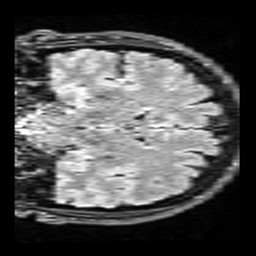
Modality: FLAIR
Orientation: coronal
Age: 25
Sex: male
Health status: healthy
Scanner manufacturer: siemens
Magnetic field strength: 3 T
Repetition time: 9 s
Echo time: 0.088 s